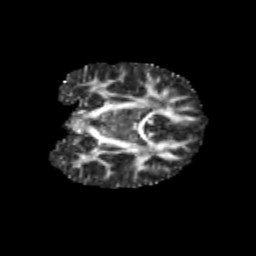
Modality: FA
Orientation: coronal
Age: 12
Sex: female
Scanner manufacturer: siemens
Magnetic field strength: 3 T
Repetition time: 3.8 s
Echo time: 0.07 s